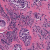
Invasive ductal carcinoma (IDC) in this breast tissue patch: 0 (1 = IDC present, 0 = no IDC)